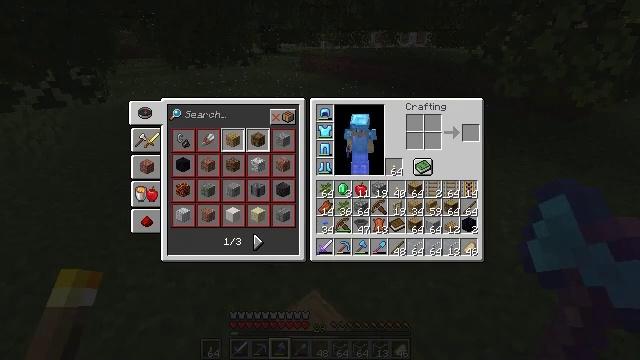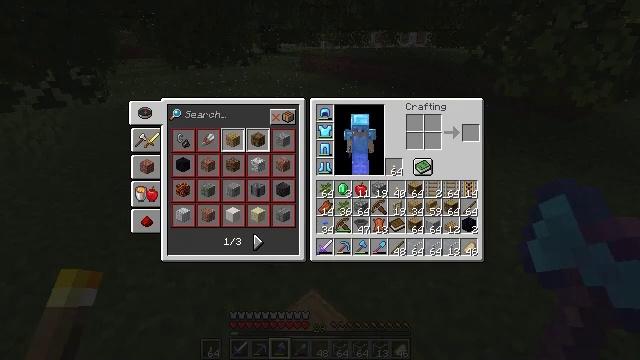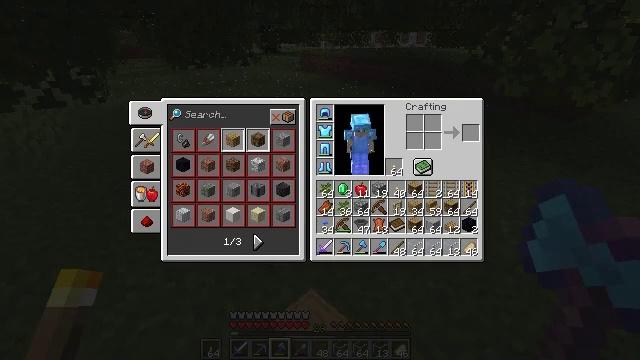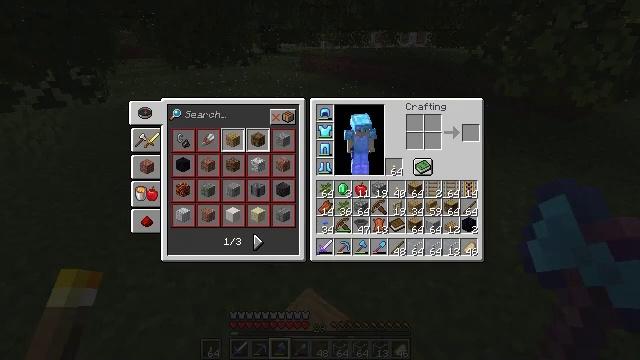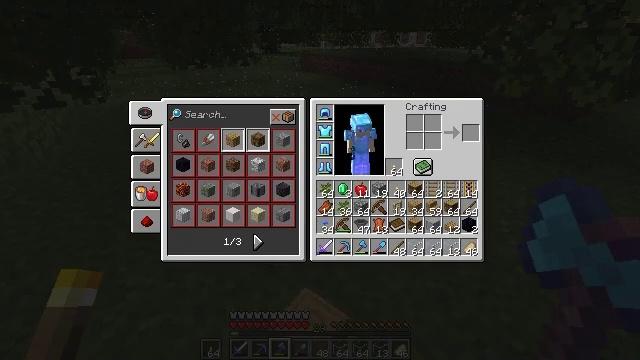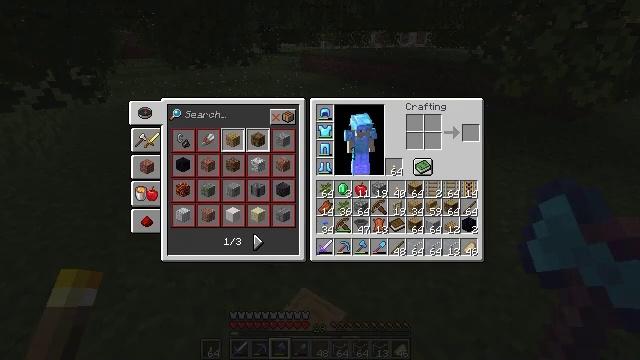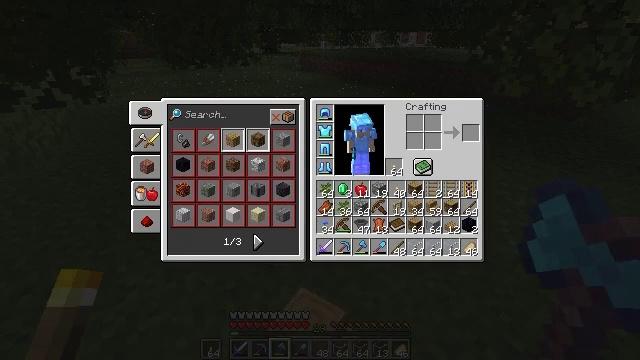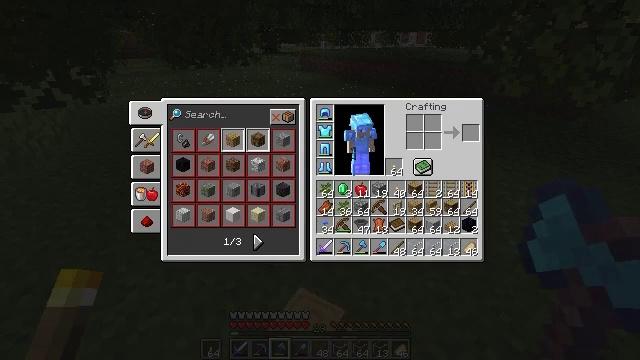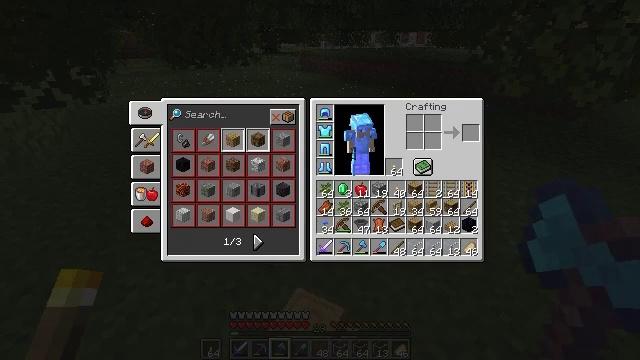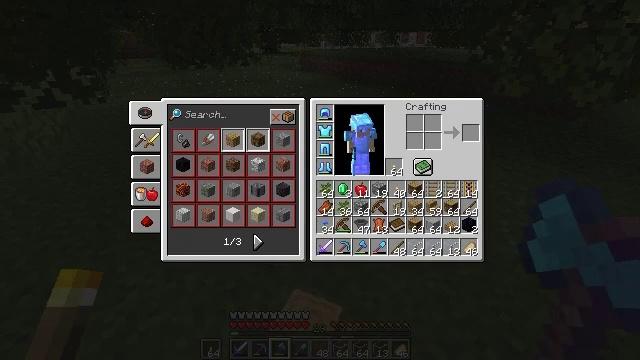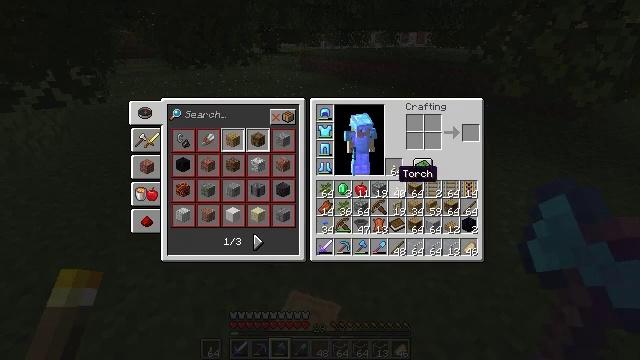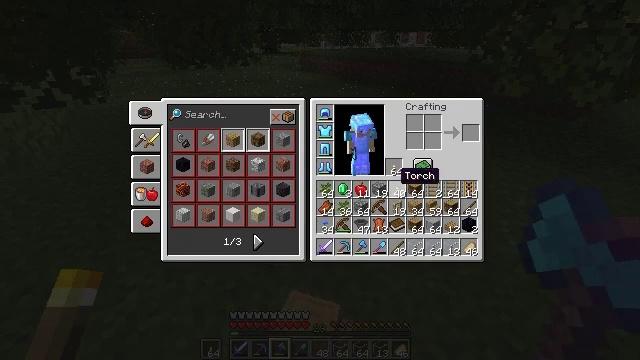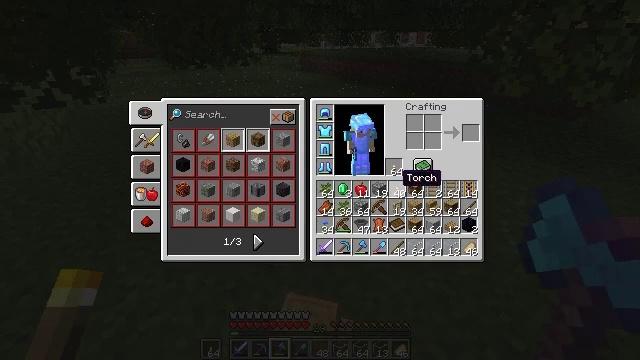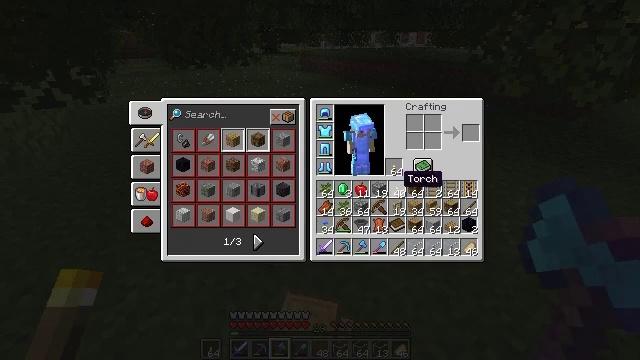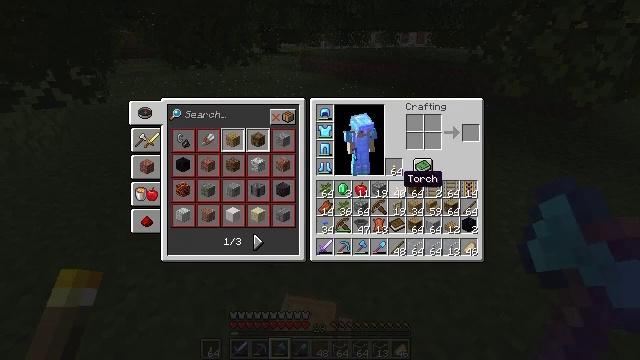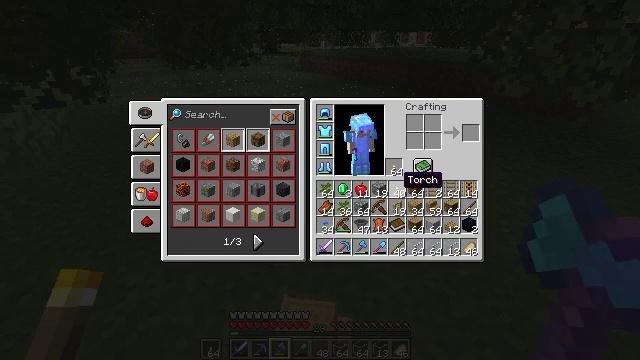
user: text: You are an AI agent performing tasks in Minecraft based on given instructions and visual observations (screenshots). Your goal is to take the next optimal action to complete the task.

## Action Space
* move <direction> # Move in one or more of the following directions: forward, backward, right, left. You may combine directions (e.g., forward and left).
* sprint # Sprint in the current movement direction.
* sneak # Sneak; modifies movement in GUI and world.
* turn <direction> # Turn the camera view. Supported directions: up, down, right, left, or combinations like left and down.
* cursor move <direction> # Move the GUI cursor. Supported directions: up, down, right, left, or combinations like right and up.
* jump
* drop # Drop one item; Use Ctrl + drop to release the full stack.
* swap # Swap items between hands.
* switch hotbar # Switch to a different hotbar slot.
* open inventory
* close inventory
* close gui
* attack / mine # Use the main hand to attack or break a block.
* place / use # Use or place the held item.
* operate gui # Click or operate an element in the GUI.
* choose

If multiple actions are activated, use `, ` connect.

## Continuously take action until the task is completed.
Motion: motion action
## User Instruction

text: Remove a book from the inventory.
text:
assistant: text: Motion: cursor move right
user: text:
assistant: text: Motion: no_op
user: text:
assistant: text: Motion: no_op
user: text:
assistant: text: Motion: no_op
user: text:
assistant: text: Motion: no_op
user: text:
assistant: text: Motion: no_op
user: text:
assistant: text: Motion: no_op
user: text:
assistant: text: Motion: no_op
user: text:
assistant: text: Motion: no_op
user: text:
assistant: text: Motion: no_op
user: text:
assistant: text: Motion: no_op
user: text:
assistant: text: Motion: no_op
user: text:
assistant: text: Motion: no_op
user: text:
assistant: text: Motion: no_op
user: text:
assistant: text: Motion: no_op
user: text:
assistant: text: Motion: no_op
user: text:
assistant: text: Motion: no_op
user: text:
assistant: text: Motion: no_op
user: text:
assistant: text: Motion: no_op
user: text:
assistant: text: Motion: no_op
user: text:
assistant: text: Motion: no_op
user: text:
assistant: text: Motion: no_op
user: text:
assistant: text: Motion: no_op
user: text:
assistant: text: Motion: no_op
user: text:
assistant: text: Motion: no_op
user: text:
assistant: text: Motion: cursor move down
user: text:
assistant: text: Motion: no_op
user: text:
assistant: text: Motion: no_op
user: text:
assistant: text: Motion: no_op
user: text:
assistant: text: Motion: no_op